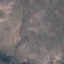
Label: HerbaceousVegetation